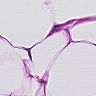
Metastatic tissue present: no